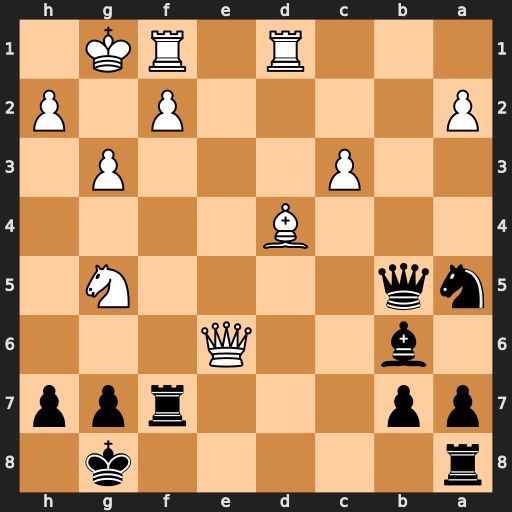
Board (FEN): r5k1/pp3rpp/1b2Q3/nq4N1/3B4/2P3P1/P4P1P/3R1RK1
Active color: b
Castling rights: -
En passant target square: -
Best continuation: Qxg5 Bxb6 axb6